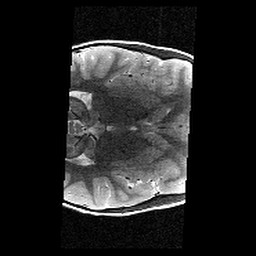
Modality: T2w
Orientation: axial
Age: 9
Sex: female
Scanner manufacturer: siemens
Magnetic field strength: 3 T
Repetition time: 9.23 s
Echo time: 0.067 s